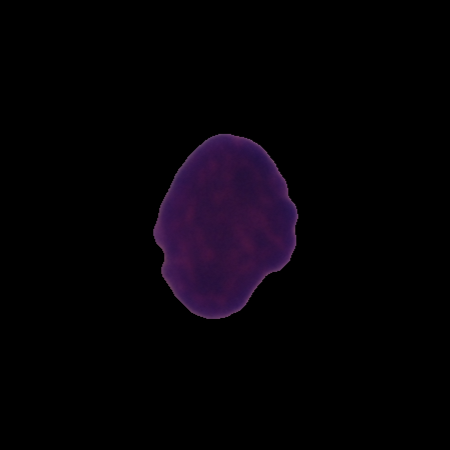
Label: healthy